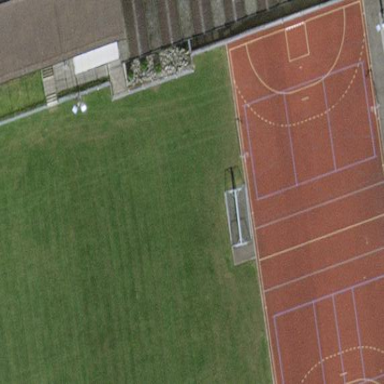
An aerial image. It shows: Multi-sport pitch for leisure land activities.